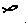
Label: fish